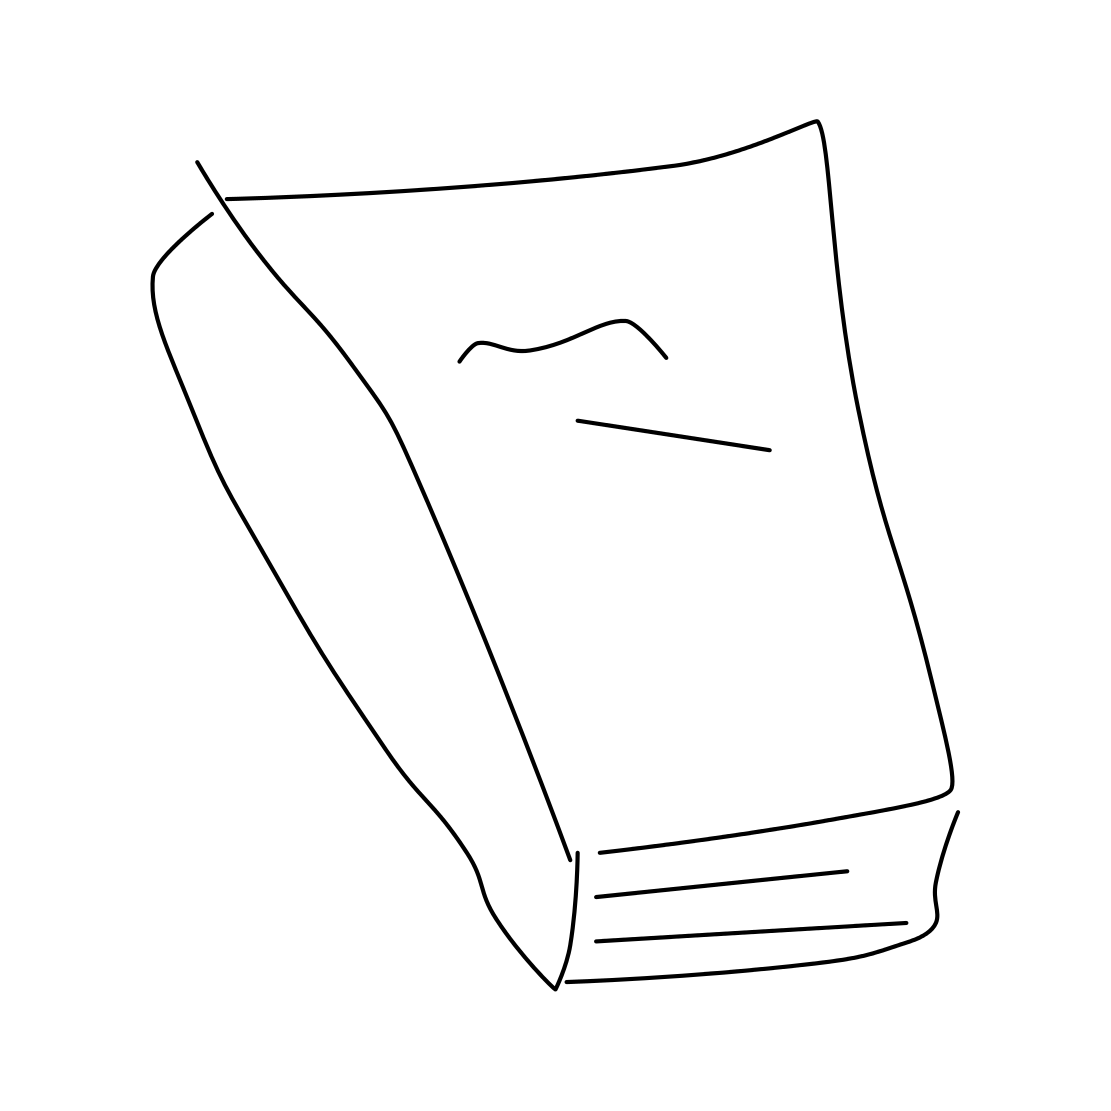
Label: book